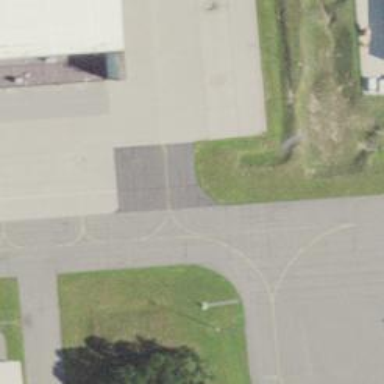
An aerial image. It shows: View of taxiway at the airport.